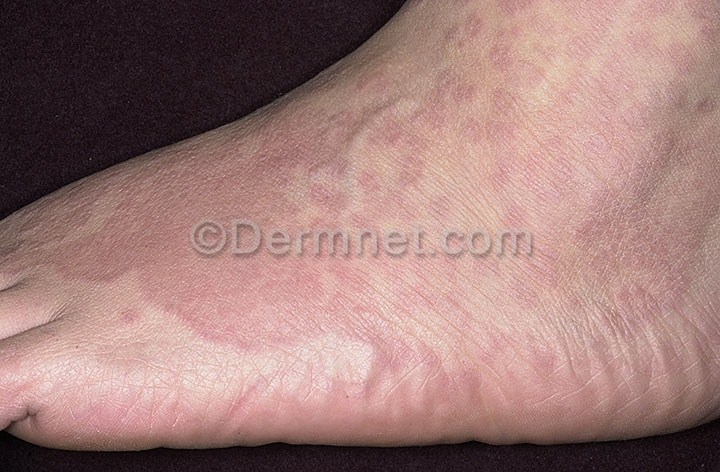
Disease: Systemic Disease